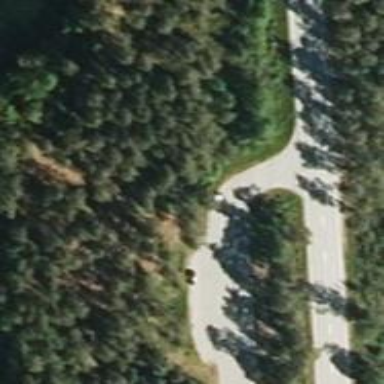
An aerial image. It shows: Rest area on the road.